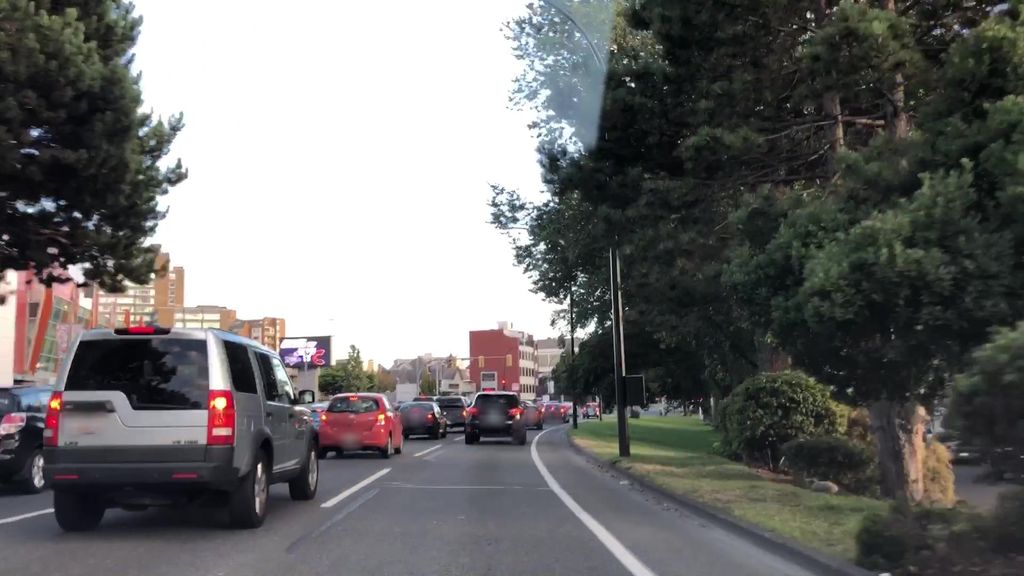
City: victoria